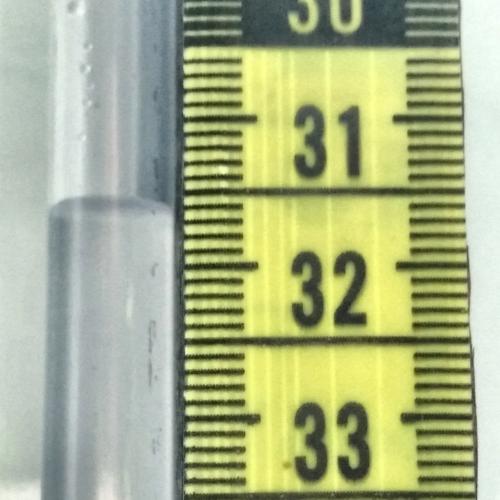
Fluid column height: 31.6 cm